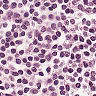
Metastatic tissue present: no